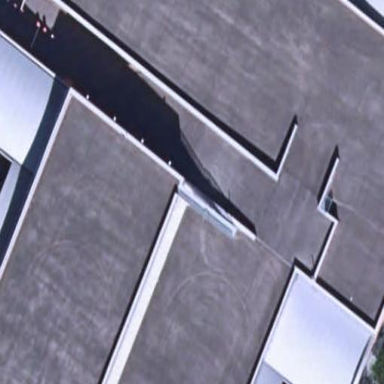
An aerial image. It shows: Industrial building.